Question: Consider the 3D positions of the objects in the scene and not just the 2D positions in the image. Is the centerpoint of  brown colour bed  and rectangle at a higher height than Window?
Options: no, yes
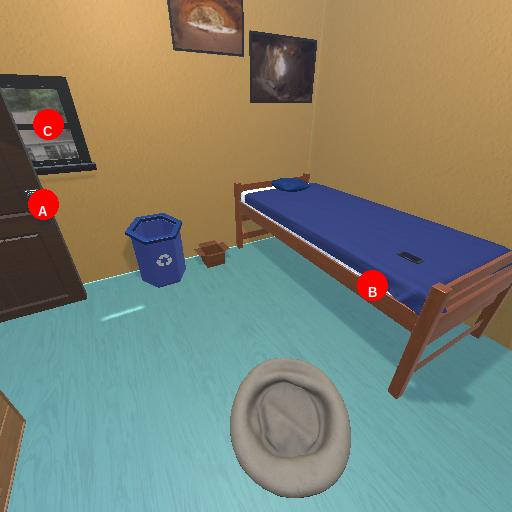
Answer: no